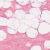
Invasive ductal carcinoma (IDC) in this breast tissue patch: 0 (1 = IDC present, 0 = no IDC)